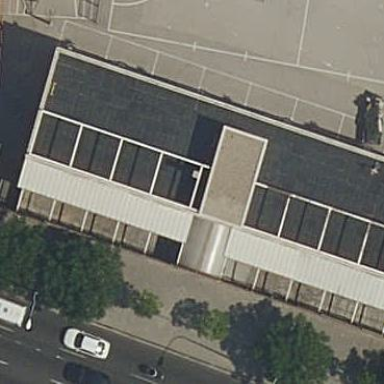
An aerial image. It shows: School building.